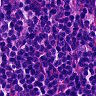
Metastatic tissue present: no